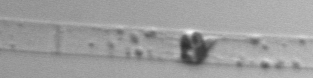
Label: Dactyliosolen_blavyanus